Question: I got this ASPxGridView which is populated by a LinqServerModeDataSource.
What I want to do is when creating a new row one (or more) of the fields should have their values generated by code-behind.
I figured something like
'''
protected void ASPxGridView1_RowInserting(object sender, DevExpress.Web.Data.ASPxDataInsertingEventArgs e)
{
e.NewValues["CompanyGuid"] = Guid.NewGuid();
}
'''
But no luck there.
Any advices?
Thanks

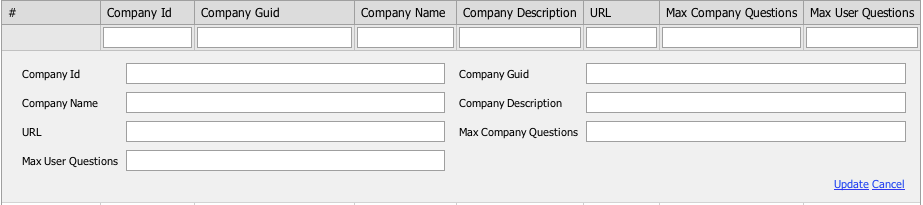
Answer: Figured it out
I'd have to add a reference to oninitnewrow="ASPxGridView1_InitNewRow" in the control and add the method
'''
protected void ASPxGridView1_InitNewRow(object sender, DevExpress.Web.Data.ASPxDataInitNewRowEventArgs e)
{
e.NewValues["CompanyGuid"] = Guid.NewGuid();
}
'''